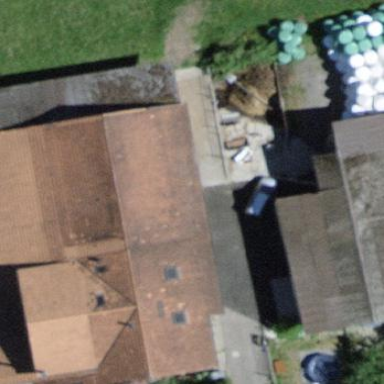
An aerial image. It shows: Farmyard area.